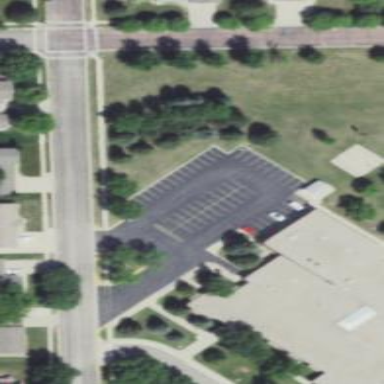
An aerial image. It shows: Parking area with surface.